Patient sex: F
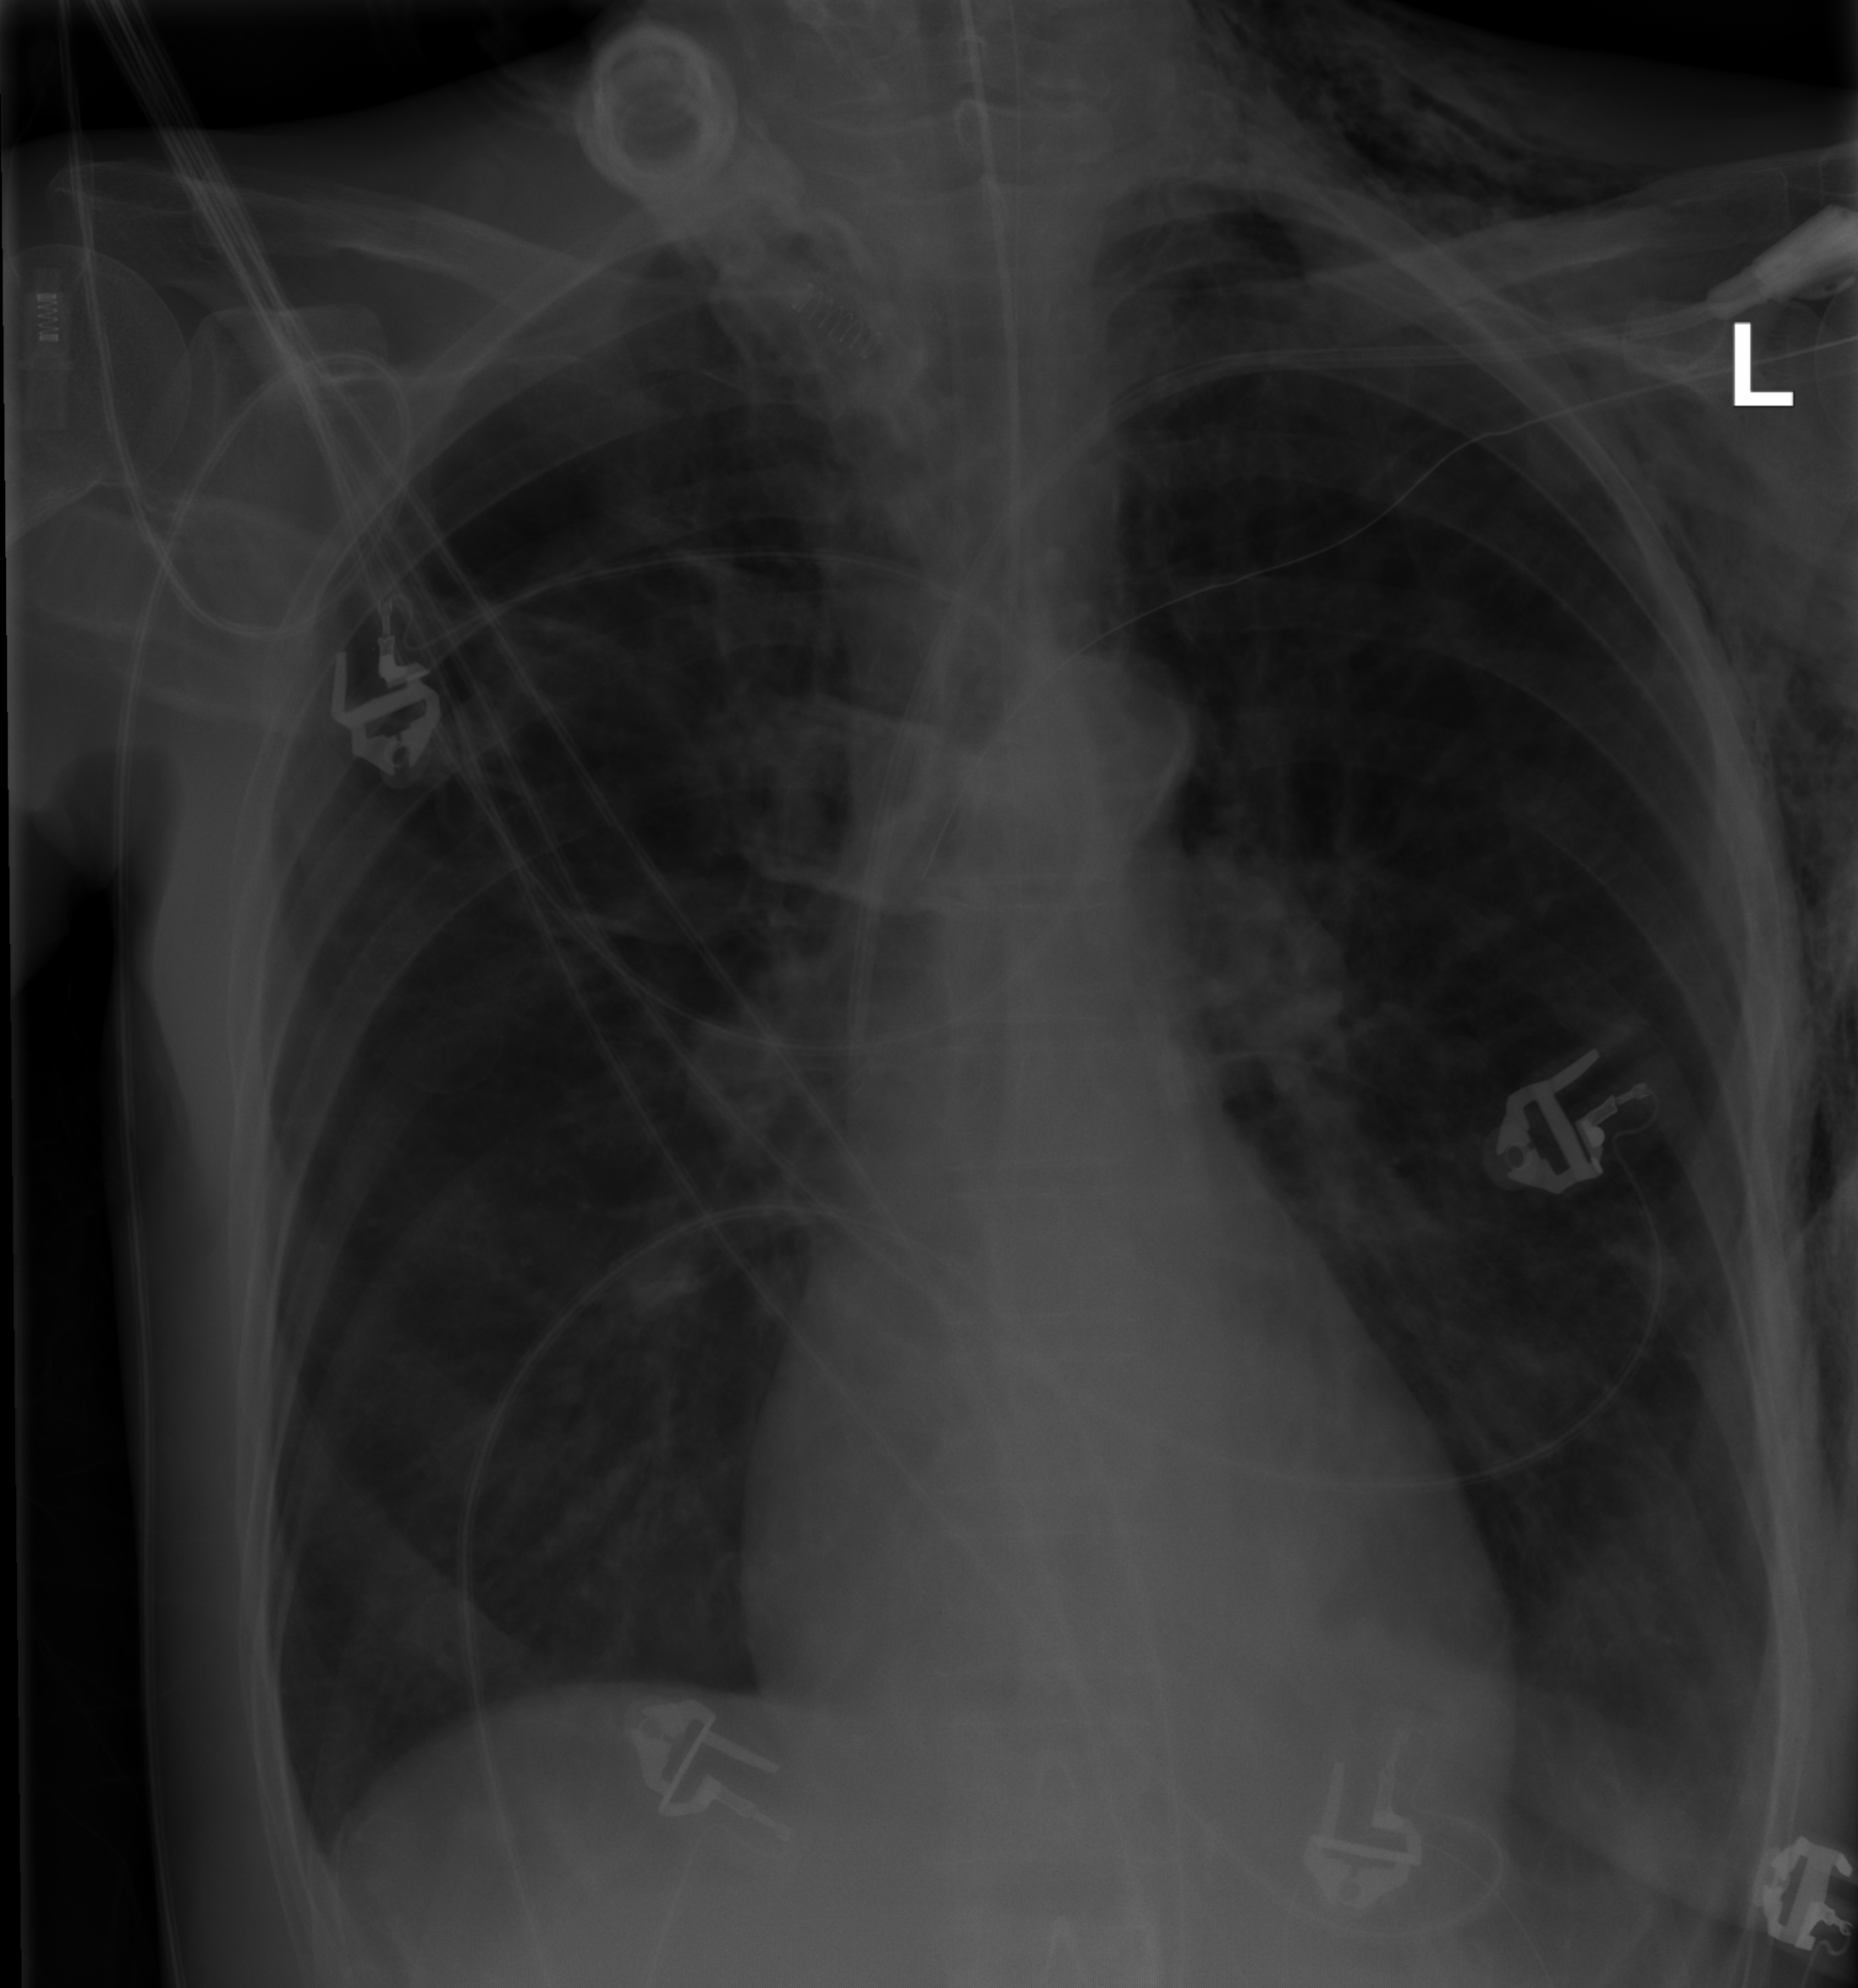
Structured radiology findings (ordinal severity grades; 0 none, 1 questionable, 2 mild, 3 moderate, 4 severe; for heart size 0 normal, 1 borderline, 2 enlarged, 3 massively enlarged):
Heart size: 0
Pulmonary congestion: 0
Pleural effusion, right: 0
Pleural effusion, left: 1
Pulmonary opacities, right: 0
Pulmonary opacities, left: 0
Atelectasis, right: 0
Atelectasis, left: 2